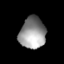
Tissue: lung
Cell type: Epithelial cells
Senescence score: 0.1921
Nuclear area (px): 800
Mean DAPI intensity: 148.973